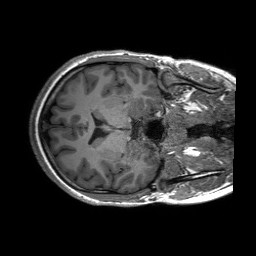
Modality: T1w
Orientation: axial